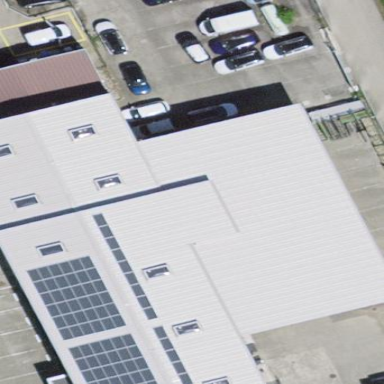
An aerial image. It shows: Industrial building.